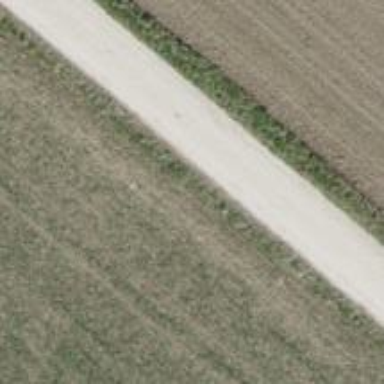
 suitable for agricultural vehicles like motorcars."